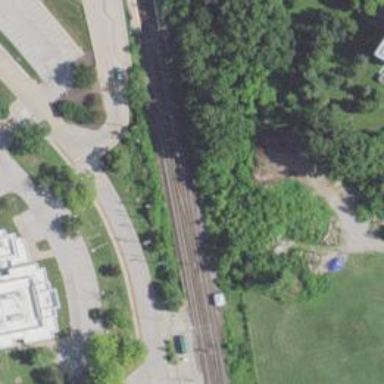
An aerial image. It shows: Light rail railway line with electrification through contact lines.